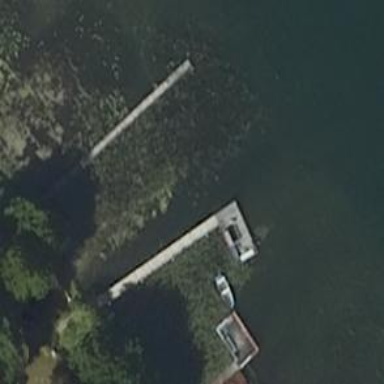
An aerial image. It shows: Man-made pier.